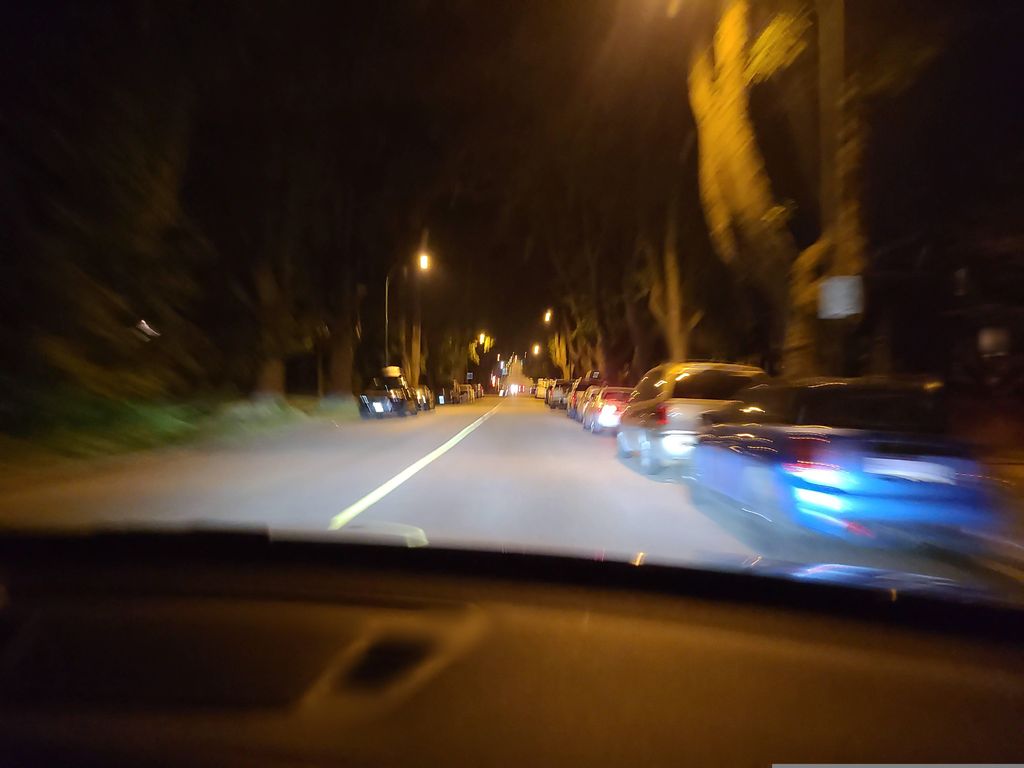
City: vancouver